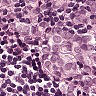
Metastatic tissue present: yes